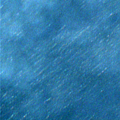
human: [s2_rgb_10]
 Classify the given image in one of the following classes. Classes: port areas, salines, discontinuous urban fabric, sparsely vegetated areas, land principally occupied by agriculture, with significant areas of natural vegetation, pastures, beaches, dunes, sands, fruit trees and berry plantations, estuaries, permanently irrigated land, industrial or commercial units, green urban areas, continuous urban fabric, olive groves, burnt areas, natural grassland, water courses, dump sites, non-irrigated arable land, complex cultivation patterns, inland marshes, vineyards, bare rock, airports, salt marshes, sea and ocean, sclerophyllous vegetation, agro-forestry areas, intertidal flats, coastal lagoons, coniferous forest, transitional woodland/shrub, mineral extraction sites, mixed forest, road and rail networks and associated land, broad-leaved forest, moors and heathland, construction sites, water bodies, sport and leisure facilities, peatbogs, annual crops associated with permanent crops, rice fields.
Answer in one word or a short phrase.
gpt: sea and ocean